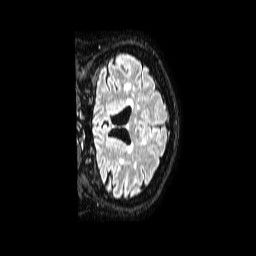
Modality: FLAIR
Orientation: coronal
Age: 55
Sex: female
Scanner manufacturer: philips
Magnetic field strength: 1.5 T
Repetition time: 4.8 s
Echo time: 0.3 s